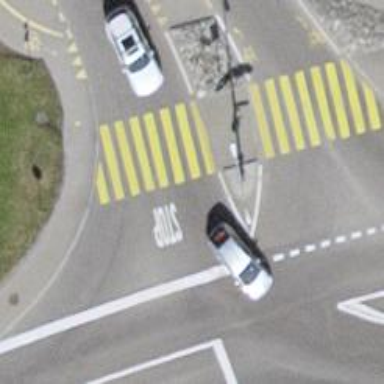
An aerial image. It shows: Uncontrolled zebra crossing with central island.